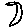
Label: moon